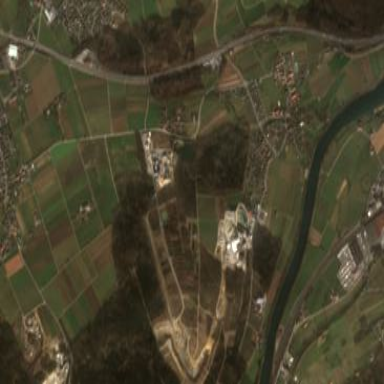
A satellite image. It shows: Quarry used for extracting aggregate resources.